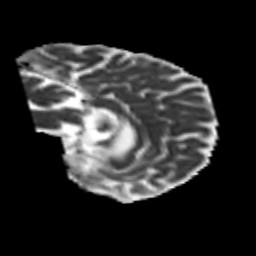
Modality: MD
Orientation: sagittal
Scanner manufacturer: siemens
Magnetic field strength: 3 T
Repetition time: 6.8 s
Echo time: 0.093 s